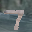
Label: 7